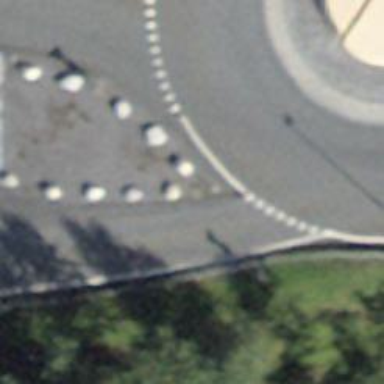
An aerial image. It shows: Bollard barrier.